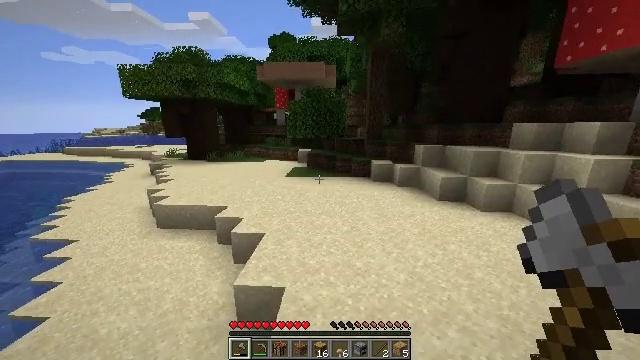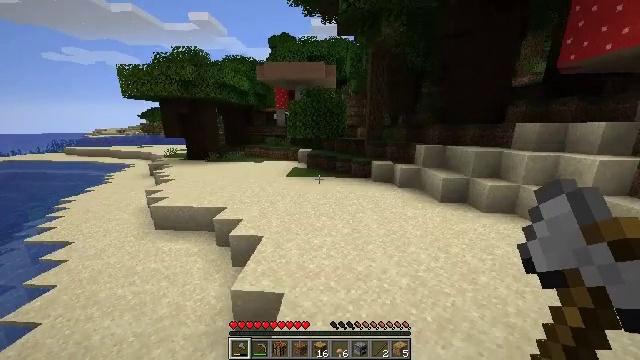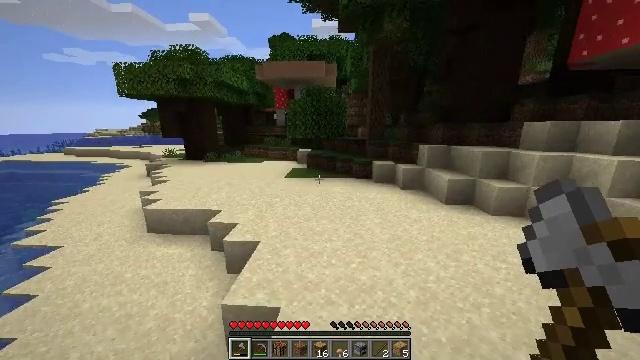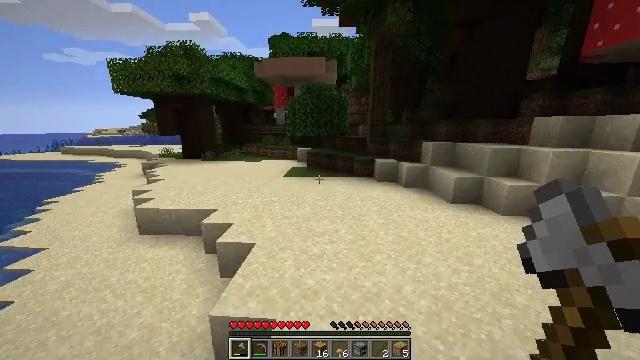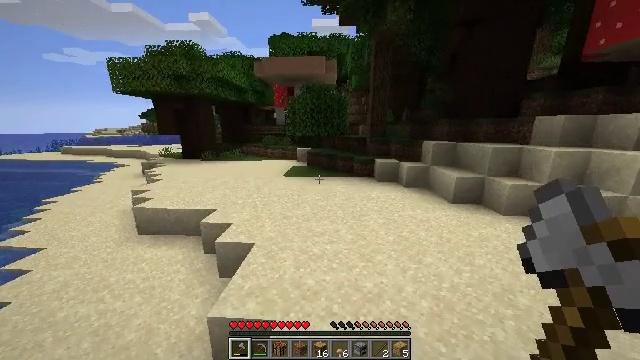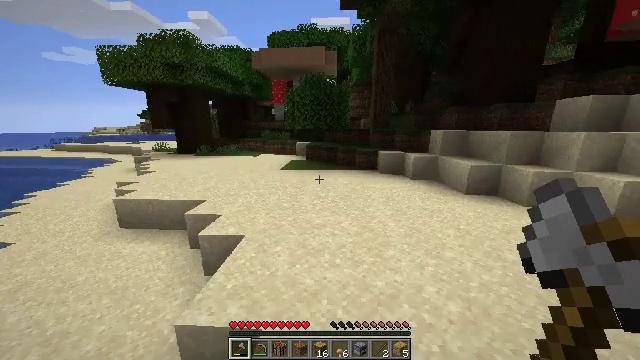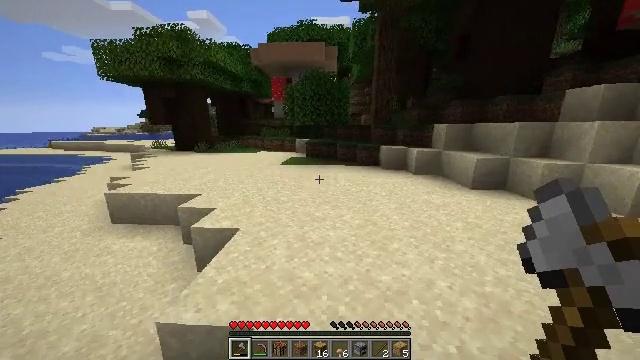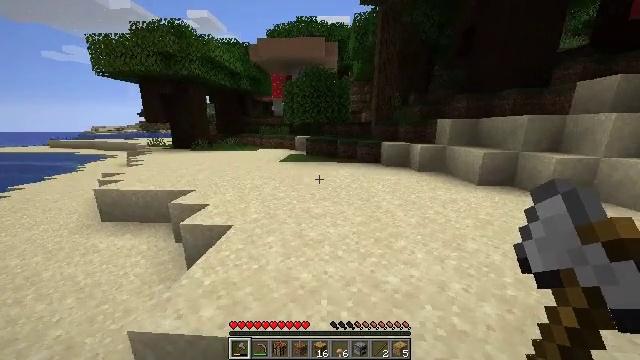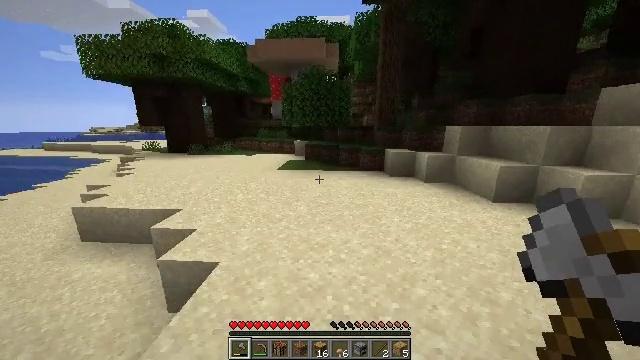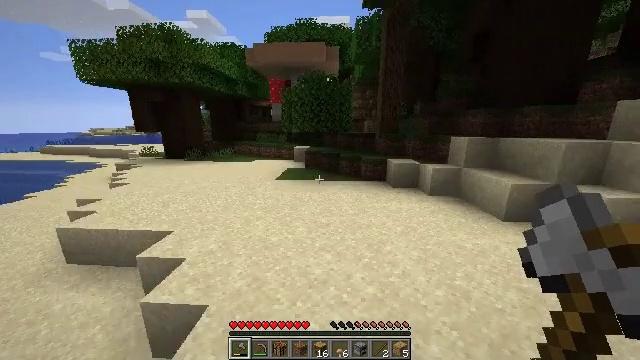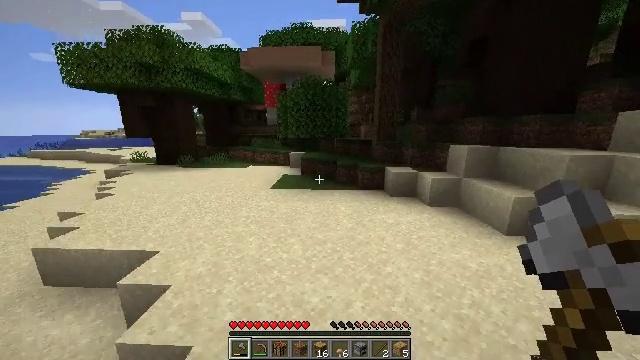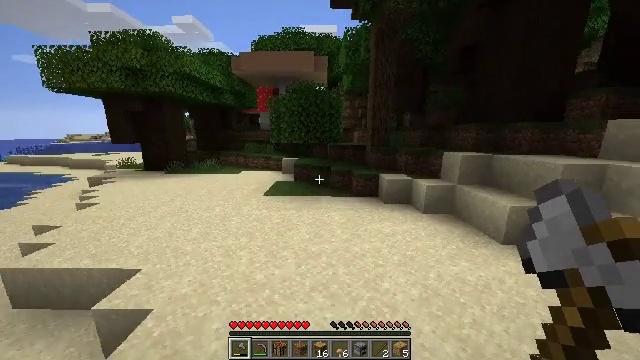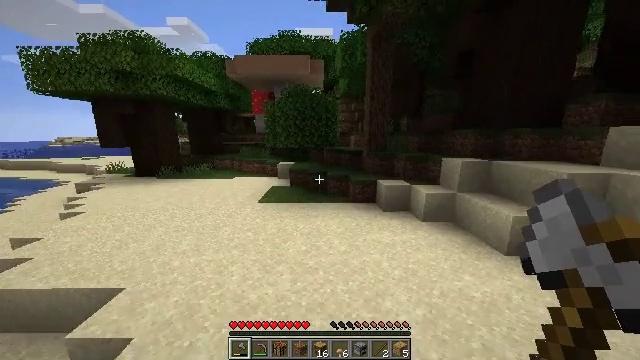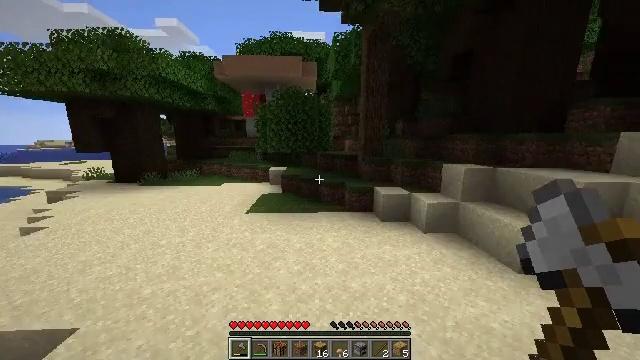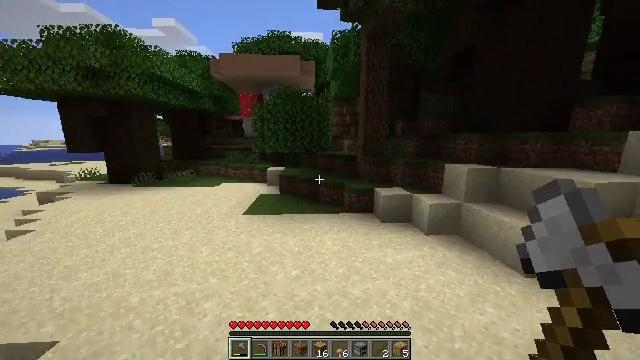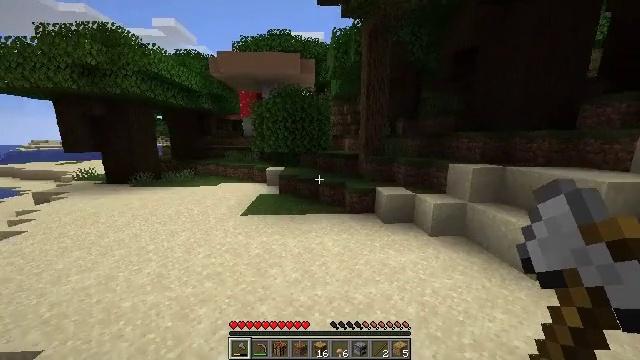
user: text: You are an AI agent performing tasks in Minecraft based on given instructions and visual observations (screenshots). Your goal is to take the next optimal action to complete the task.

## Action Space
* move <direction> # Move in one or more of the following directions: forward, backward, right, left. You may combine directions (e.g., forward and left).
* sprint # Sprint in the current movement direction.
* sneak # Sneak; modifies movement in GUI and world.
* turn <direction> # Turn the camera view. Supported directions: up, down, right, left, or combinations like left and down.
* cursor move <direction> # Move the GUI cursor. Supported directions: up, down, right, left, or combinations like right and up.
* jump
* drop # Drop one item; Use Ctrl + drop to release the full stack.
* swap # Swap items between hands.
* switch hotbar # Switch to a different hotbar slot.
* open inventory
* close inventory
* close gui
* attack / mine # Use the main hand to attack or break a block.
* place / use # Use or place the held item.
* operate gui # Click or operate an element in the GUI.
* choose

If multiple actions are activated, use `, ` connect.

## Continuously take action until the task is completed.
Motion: motion action
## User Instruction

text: Mine brown mushroom block in the forest.
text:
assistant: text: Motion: move forward, sprint, jump
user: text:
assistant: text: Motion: move forward, sprint, jump
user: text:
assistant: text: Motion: move forward, sprint, jump
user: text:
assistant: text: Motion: move forward, sprint, jump
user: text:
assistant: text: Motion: move forward, sprint, jump
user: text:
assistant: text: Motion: move forward, sprint, jump
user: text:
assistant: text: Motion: move forward, sprint, jump
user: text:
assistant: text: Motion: move forward, sprint, jump
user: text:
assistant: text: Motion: move forward, sprint, jump
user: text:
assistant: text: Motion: move forward, sprint, turn right, jump
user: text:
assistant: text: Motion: move forward, sprint, turn right, jump
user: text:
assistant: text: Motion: move forward, sprint, turn right, jump
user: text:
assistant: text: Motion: move forward, sprint, turn right, jump
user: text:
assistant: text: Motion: move forward, sprint, jump
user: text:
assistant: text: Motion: move forward, sprint, jump
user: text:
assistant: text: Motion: move forward, sprint
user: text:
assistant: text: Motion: move forward, sprint, turn right
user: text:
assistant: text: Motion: move forward, sprint, turn right
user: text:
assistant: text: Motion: move forward, sprint, turn right
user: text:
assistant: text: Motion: move forward, sprint, turn right
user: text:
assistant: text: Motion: move forward, sprint, turn right and up
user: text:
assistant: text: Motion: move forward, sprint, turn right and up
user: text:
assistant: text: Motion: move forward, sprint, turn right and up
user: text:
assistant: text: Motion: move forward, sprint
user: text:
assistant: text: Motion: move forward, sprint
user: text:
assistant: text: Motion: move forward, sprint
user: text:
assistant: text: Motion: move forward, sprint
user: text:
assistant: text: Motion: move forward, sprint, turn left and down
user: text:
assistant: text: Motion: move forward, sprint, turn left and down
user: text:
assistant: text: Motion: move forward, sprint